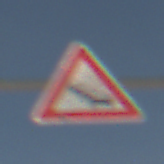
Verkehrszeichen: Stau
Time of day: MorningAfternoon
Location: Outdoor (Suburban)
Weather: PartlyCloudy
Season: NotSpecified
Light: Natural